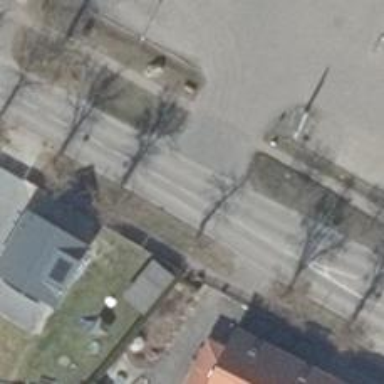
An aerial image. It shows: Residential road with asphalt surface. It has separate sidewalks on both sides and lane markings.